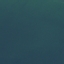
Land use / land cover: SeaLake